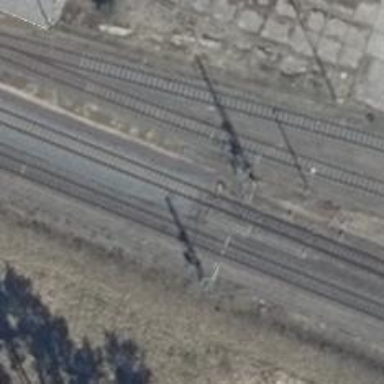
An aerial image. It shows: Railway switch with the turnout side on the right.